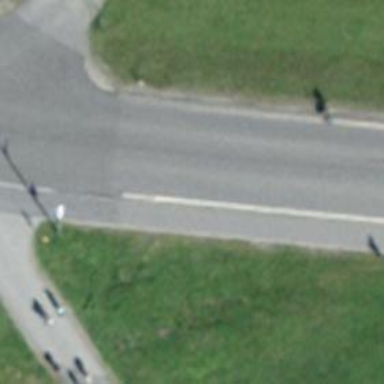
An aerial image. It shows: Tertiary road with asphalt surface.